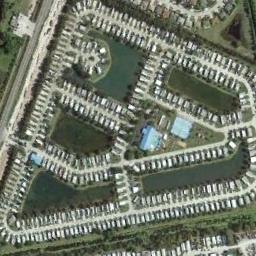
Label: residential